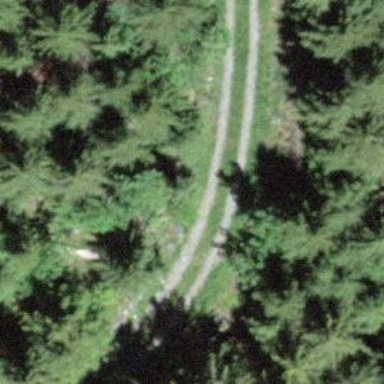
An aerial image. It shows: Track road with grade3 tracktype.